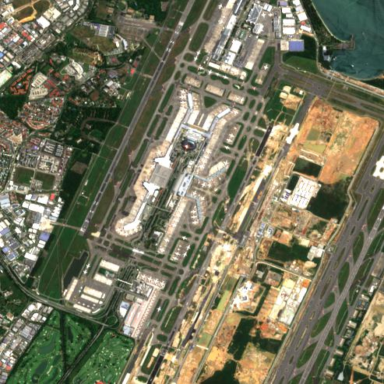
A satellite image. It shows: International airport with military/public aerodrome type.